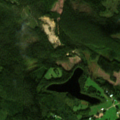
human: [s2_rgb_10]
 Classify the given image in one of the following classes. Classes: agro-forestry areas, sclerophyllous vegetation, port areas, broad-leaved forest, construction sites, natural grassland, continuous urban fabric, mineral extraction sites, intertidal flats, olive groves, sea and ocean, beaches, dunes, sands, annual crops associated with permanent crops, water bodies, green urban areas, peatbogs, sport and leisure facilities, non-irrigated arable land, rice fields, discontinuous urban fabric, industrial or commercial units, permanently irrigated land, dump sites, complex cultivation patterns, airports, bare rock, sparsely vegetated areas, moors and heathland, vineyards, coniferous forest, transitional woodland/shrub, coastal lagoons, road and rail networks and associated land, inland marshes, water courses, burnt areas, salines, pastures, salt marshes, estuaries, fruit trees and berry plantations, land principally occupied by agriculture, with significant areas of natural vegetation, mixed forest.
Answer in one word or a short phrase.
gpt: coniferous forest, mixed forest, transitional woodland/shrub